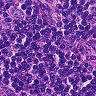
Metastatic tissue present: yes